Field crop: maize
Growth stage: 2
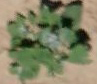
Species: chenopodium